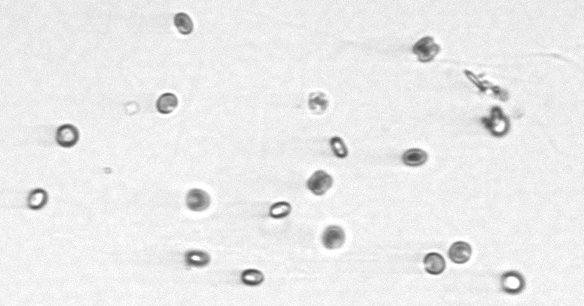
Label: Thalassiosira_sp_aff_mala